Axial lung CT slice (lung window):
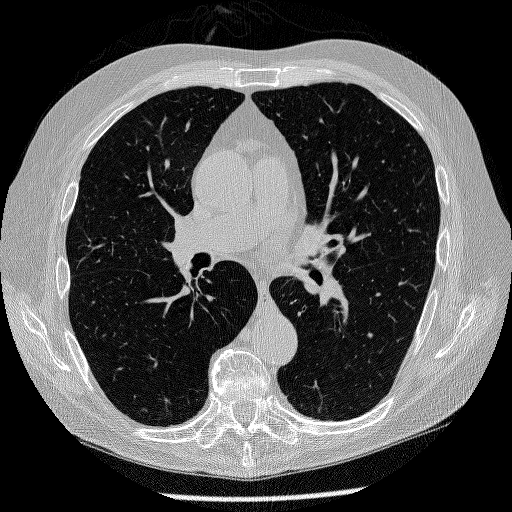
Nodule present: no